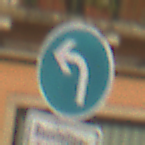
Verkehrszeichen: VorgeschriebeneFahrtrichtungLinks
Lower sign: SonstigeFahrzeugePersonengruppenFrei1
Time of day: MorningAfternoon
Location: Outdoor (Urban)
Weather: Clear
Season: NotSpecified
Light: Natural